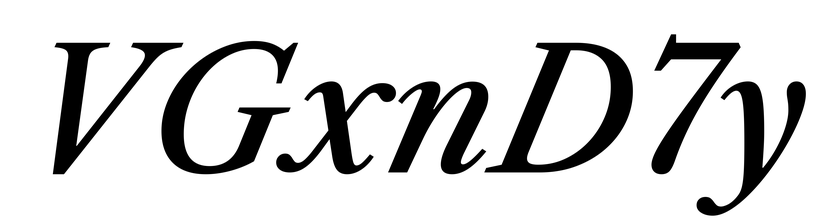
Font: LibreCaslonText-Italic_Medium_Italic